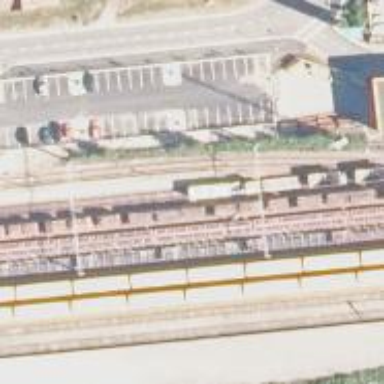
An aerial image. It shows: Railway signal.